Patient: sex F, age 58
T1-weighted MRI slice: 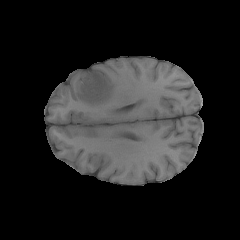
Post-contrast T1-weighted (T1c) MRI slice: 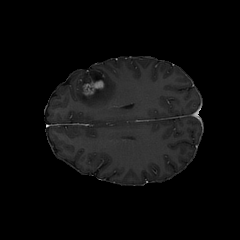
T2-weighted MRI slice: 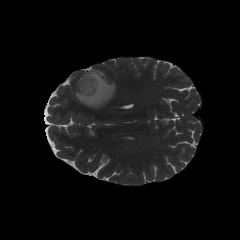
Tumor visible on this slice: yes
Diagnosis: Glioblastoma, IDH-wildtype
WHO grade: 4